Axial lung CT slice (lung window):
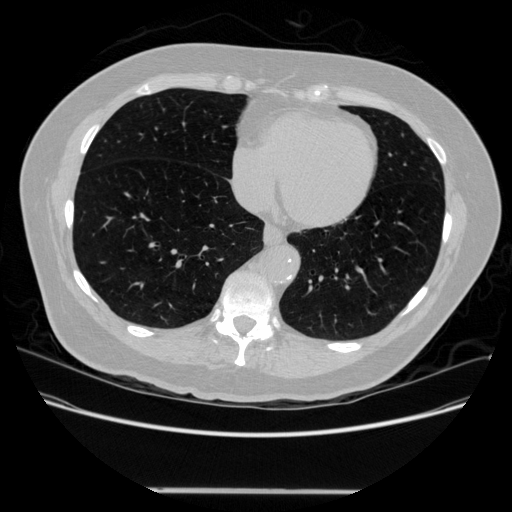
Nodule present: no